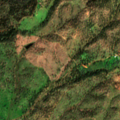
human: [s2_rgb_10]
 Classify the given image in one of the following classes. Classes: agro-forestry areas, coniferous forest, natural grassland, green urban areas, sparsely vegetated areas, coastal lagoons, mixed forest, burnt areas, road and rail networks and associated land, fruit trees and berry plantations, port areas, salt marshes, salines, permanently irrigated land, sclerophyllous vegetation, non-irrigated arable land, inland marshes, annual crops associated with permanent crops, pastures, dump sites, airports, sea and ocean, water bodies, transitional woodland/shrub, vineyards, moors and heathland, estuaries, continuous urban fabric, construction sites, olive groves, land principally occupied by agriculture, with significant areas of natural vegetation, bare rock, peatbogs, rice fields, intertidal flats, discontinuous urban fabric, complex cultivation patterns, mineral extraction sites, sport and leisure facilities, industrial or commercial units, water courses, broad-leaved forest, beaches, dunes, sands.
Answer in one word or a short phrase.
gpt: land principally occupied by agriculture, with significant areas of natural vegetation, broad-leaved forest